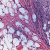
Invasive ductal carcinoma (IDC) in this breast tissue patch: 0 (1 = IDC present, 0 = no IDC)